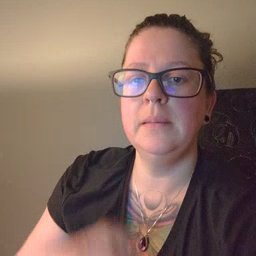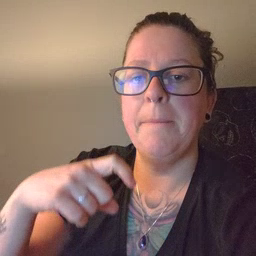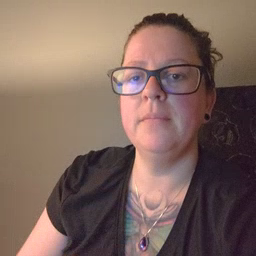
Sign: time